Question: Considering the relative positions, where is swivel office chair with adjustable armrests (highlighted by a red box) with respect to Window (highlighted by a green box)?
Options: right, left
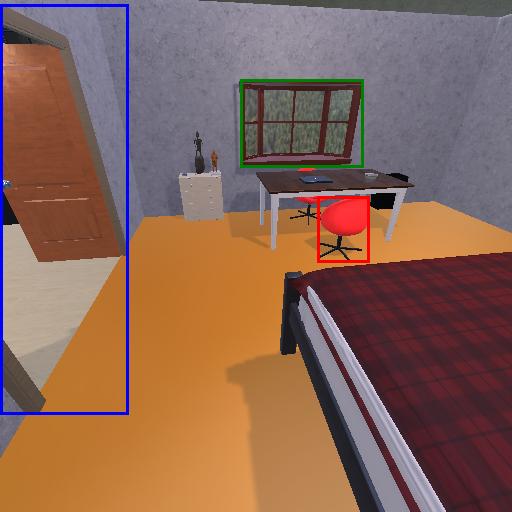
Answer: right